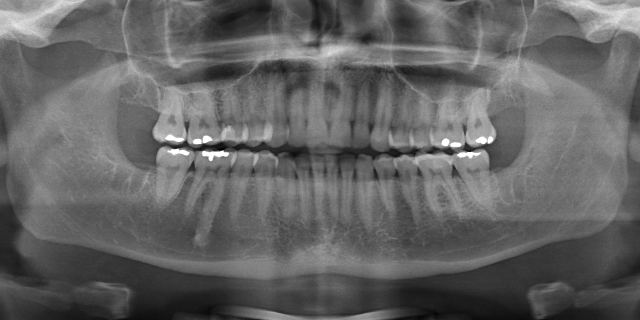
adult